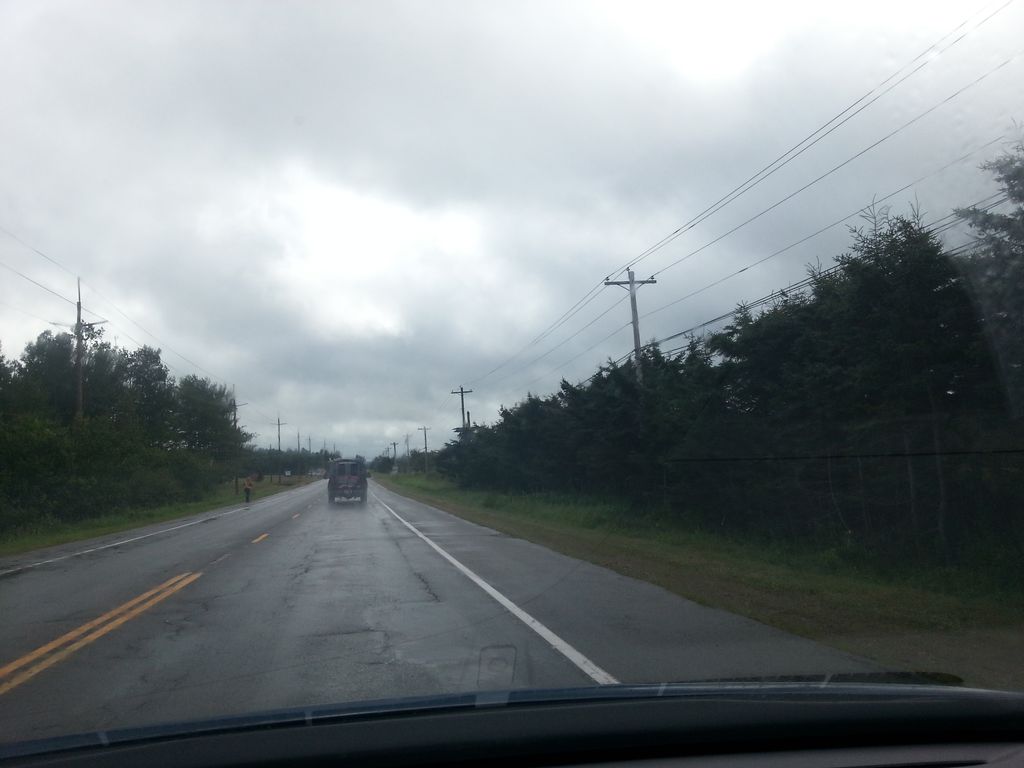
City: charlottetown